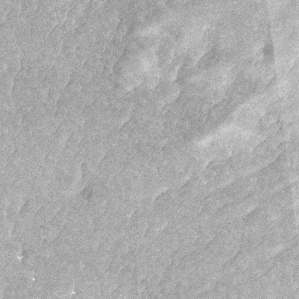
Label: frost